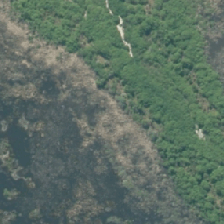
Land cover: herbaceous_freshwater_vege